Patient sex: M
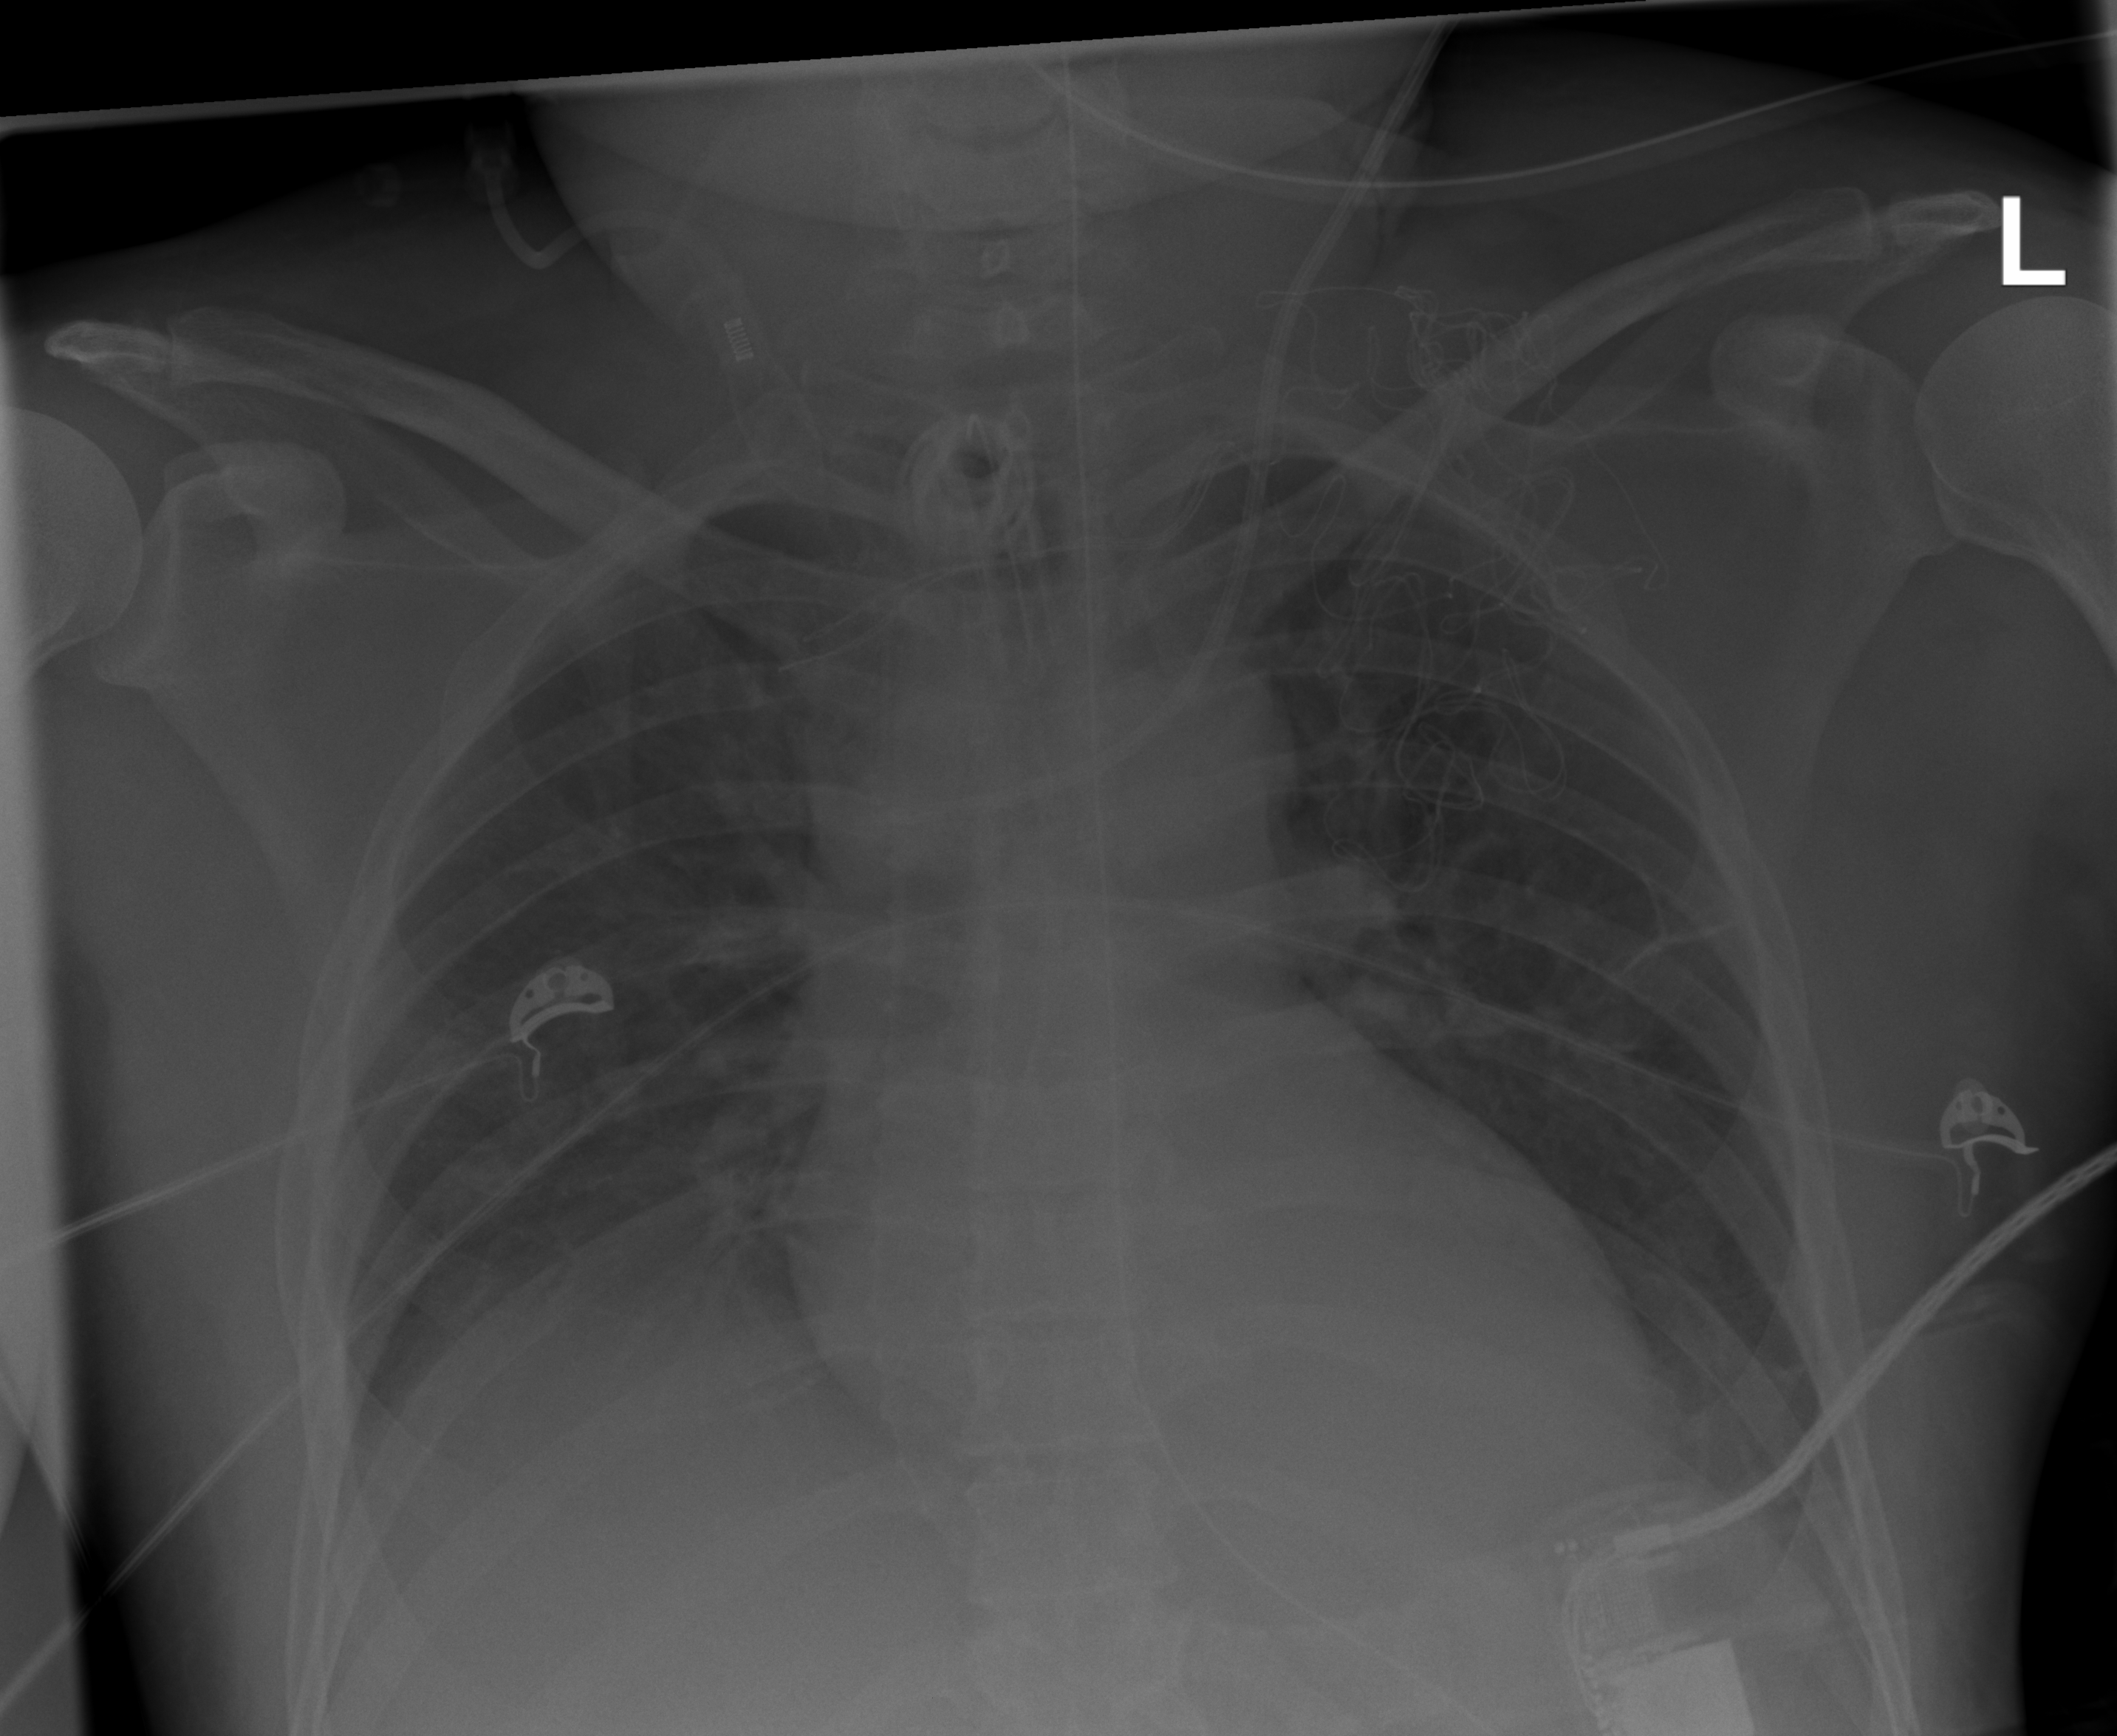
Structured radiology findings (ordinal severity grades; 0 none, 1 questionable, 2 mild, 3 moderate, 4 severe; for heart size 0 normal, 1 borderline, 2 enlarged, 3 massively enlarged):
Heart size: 2
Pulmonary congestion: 0
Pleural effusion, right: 2
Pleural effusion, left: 0
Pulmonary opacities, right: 0
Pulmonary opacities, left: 0
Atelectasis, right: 2
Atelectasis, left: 0